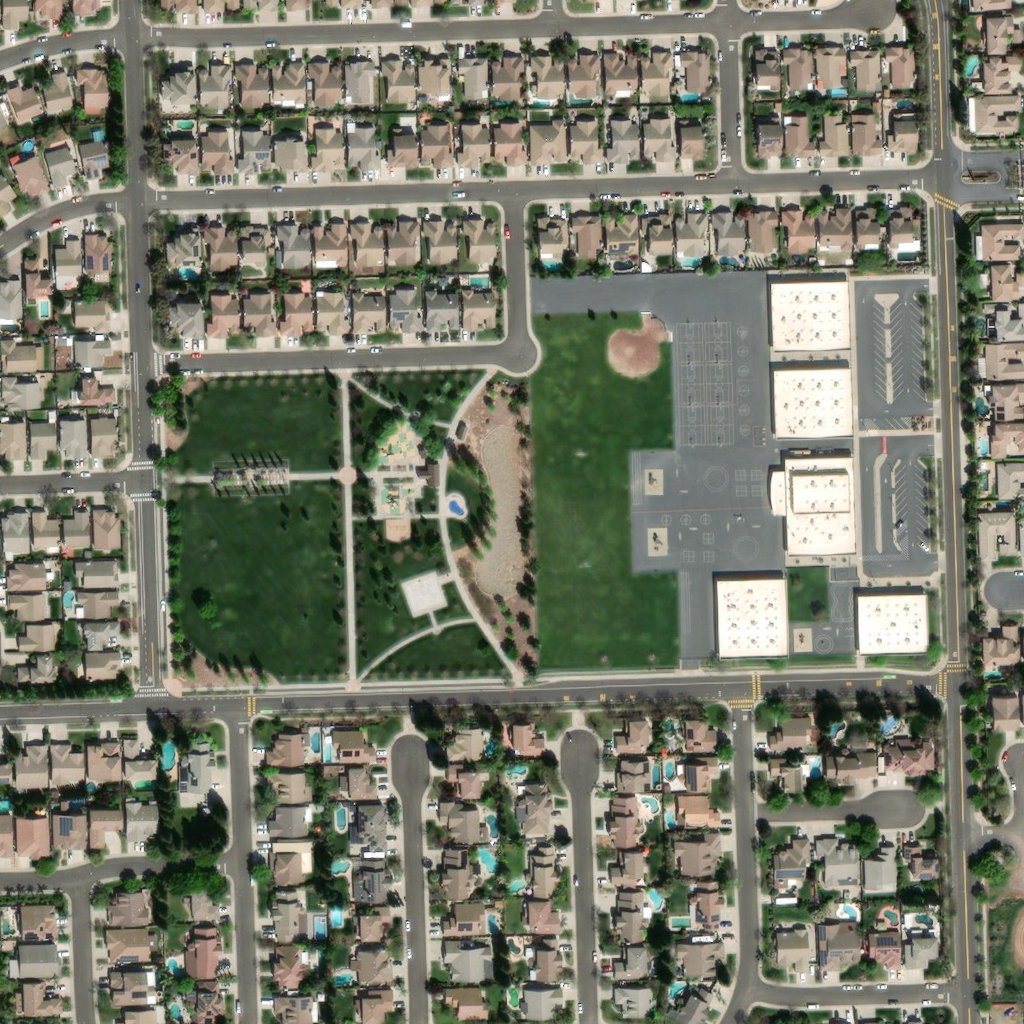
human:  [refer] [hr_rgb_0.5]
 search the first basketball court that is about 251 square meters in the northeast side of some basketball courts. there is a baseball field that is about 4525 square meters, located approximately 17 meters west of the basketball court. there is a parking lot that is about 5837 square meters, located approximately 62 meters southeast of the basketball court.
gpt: <box>[[68, 31, 71, 35, 0]]</box>

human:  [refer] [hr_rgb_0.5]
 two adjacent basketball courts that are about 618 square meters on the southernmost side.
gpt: <box>[[66, 39, 71, 43, 0]]</box>

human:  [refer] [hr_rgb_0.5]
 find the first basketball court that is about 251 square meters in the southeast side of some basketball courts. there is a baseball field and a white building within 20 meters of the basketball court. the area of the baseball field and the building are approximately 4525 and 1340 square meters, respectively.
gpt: <box>[[69, 39, 71, 43, 0]]</box>

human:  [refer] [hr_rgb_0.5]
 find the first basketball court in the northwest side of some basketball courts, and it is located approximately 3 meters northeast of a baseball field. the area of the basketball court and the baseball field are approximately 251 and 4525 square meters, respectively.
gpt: <box>[[66, 31, 68, 35, 0]]</box>

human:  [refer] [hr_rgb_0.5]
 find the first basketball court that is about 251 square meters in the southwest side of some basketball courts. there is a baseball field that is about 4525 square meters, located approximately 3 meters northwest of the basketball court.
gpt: <box>[[66, 39, 68, 43, 0]]</box>